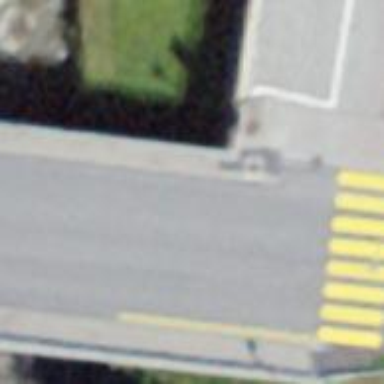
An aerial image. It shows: Asphalt road on secondary bridge.